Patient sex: F
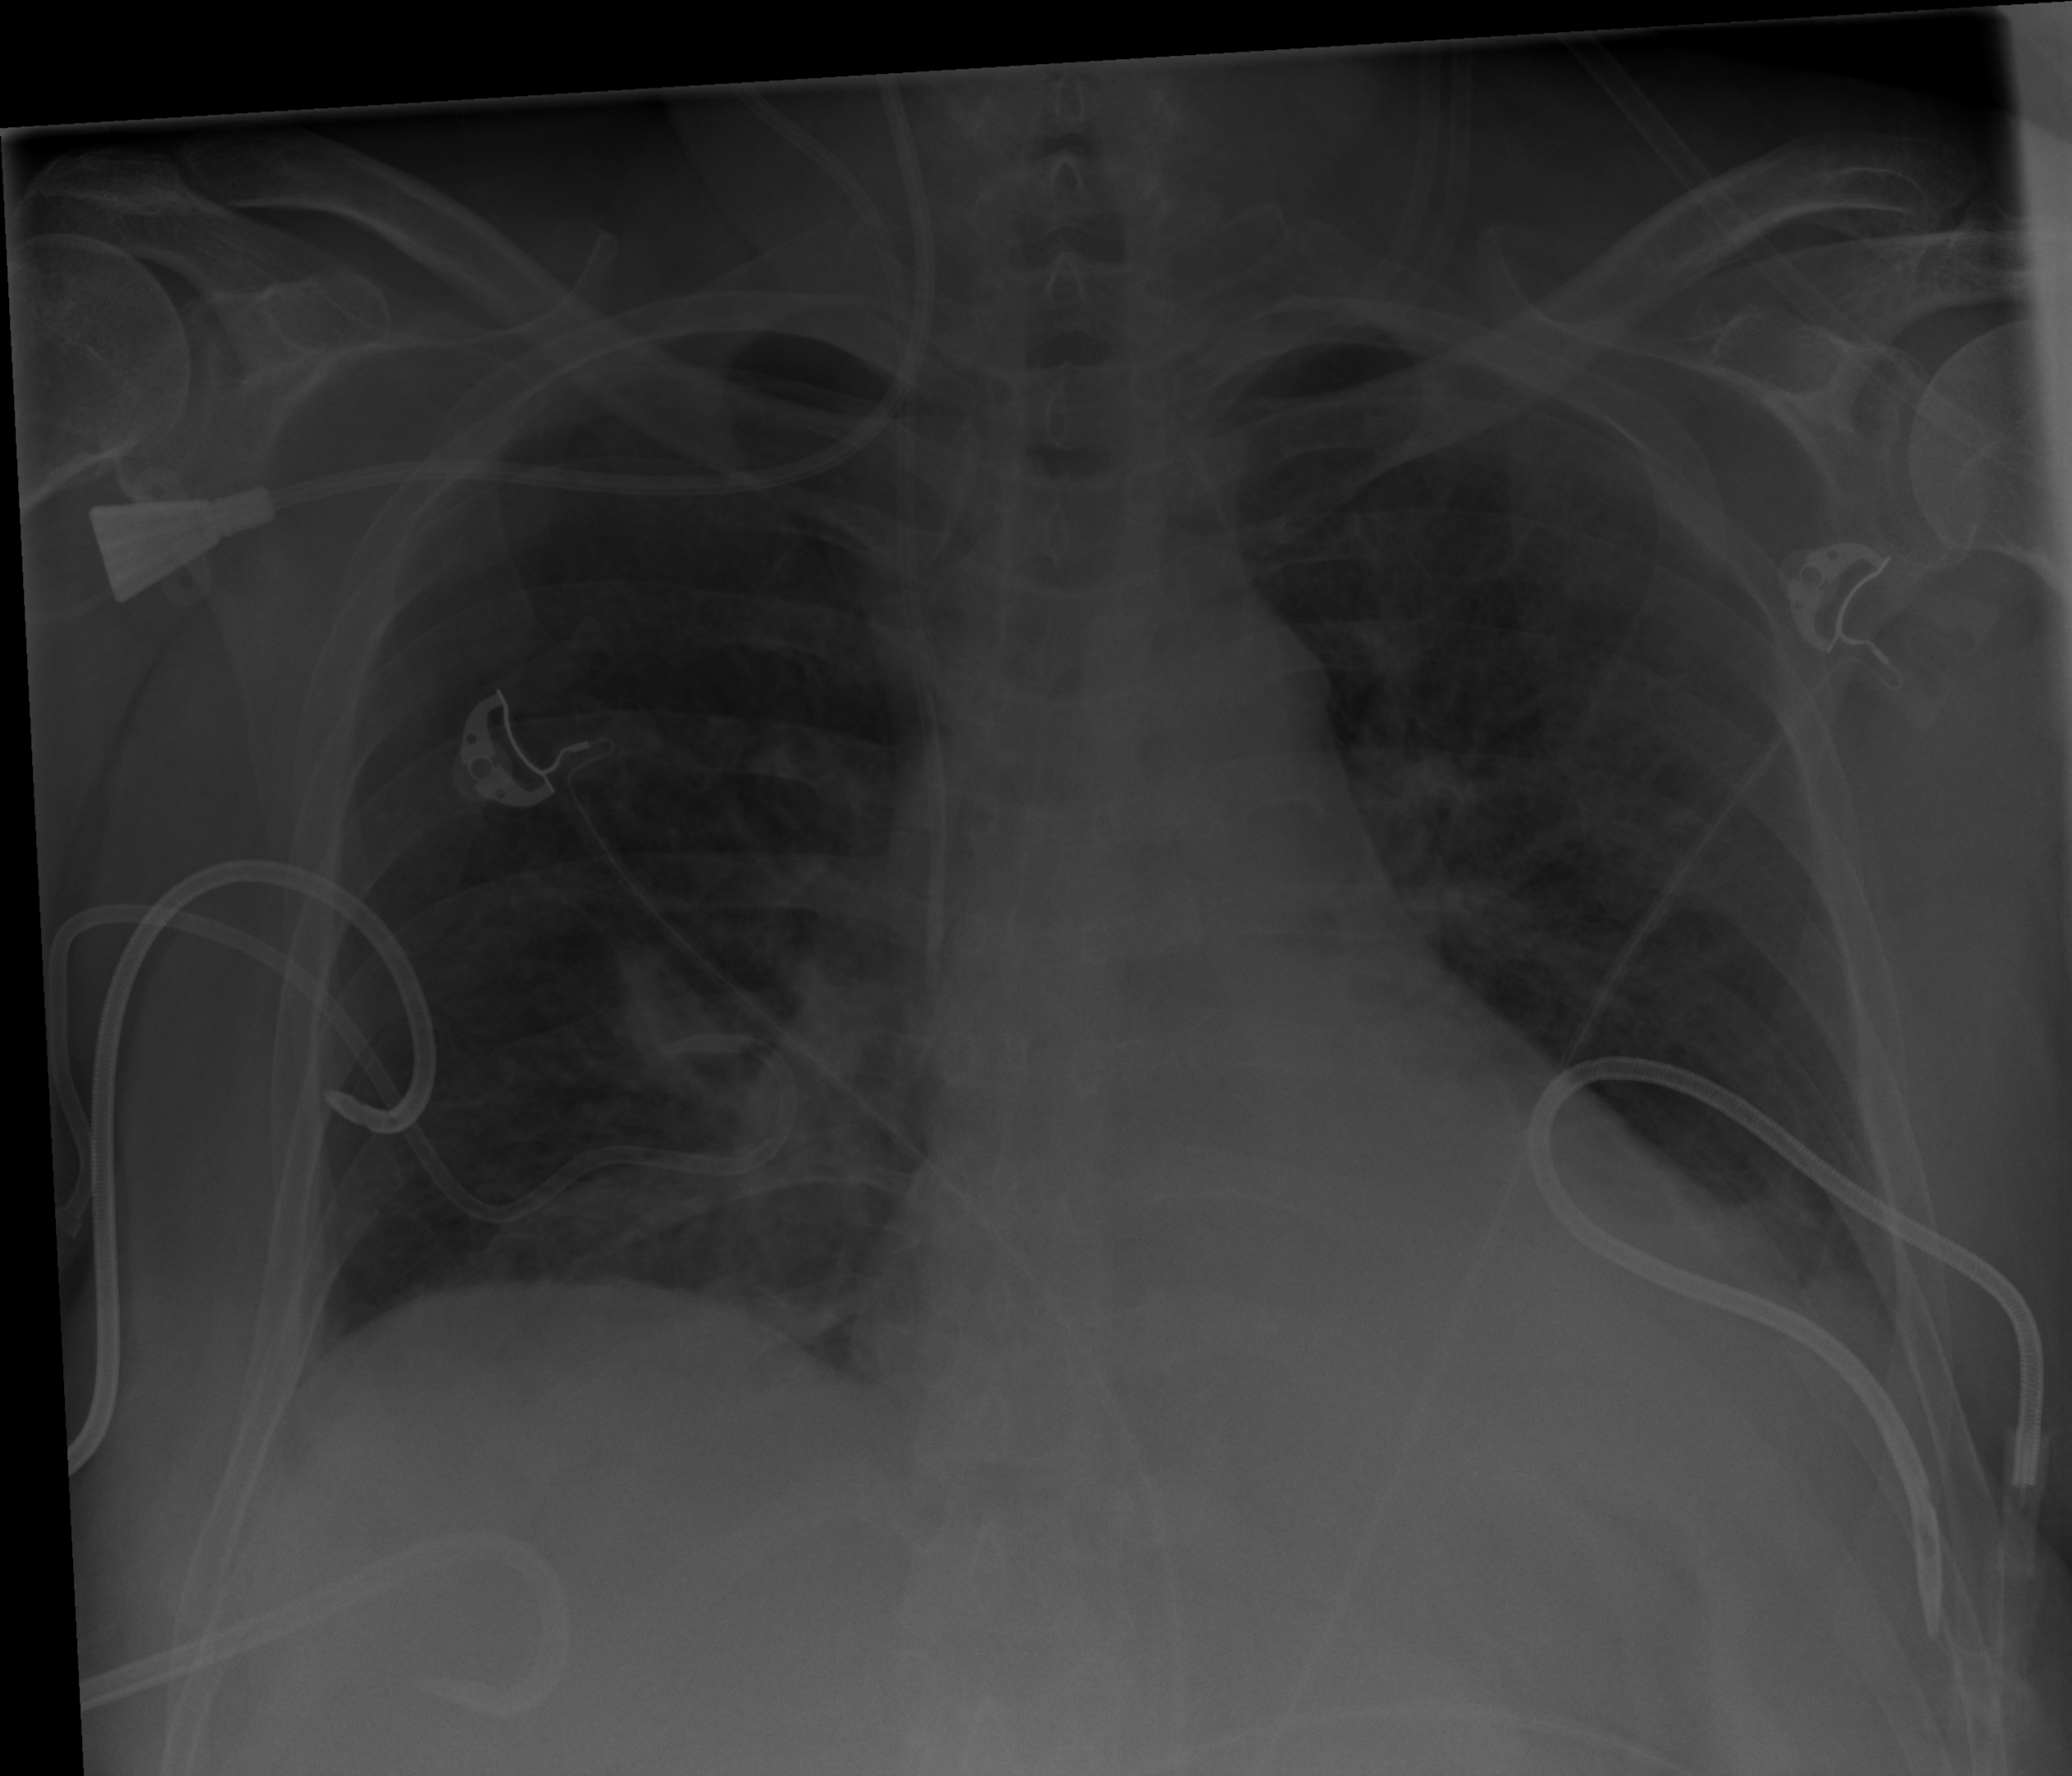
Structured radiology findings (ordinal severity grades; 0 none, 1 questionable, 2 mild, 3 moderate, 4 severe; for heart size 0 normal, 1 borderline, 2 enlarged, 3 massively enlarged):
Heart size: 1
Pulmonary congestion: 0
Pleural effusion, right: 2
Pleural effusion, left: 2
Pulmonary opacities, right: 2
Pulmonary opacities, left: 2
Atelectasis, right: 3
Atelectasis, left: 2